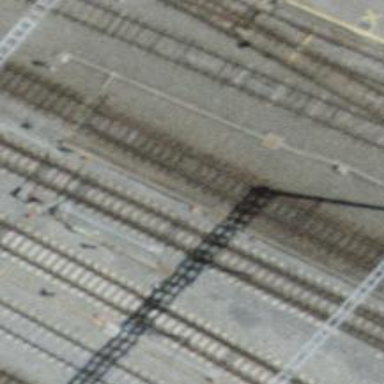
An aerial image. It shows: Railway switch.